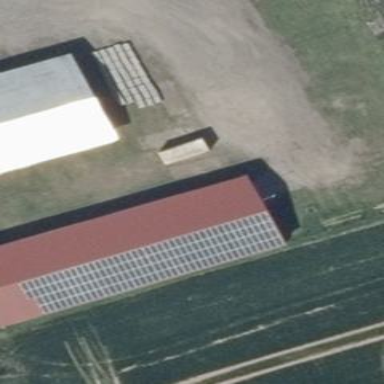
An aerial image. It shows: Gabled roof on farm auxiliary building.